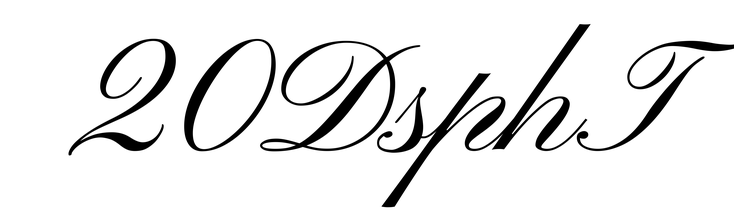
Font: PinyonScript-Regular